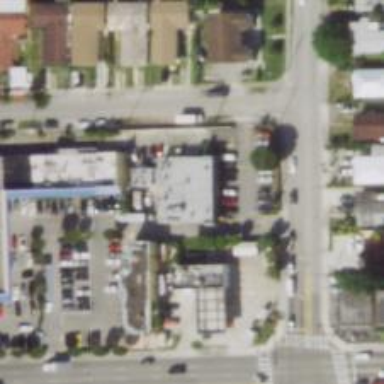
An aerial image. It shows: Convenience shop.